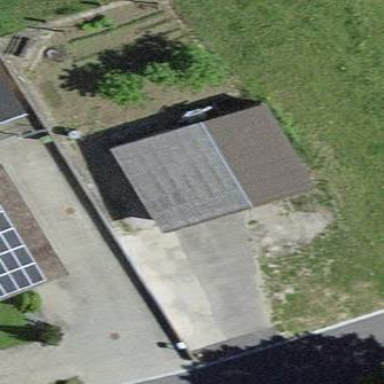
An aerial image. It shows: Garage.